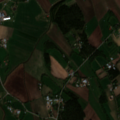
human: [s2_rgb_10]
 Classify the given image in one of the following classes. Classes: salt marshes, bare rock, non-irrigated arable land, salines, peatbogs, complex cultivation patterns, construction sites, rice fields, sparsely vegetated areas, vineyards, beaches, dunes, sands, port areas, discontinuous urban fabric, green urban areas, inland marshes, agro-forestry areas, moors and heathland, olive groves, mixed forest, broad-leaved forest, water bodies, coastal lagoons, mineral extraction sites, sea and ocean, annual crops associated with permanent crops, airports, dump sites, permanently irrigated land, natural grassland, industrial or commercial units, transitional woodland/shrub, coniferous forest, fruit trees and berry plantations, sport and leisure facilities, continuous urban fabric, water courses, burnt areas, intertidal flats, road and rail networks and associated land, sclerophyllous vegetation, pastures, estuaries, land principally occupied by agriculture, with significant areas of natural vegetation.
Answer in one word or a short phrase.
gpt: discontinuous urban fabric, non-irrigated arable land, land principally occupied by agriculture, with significant areas of natural vegetation